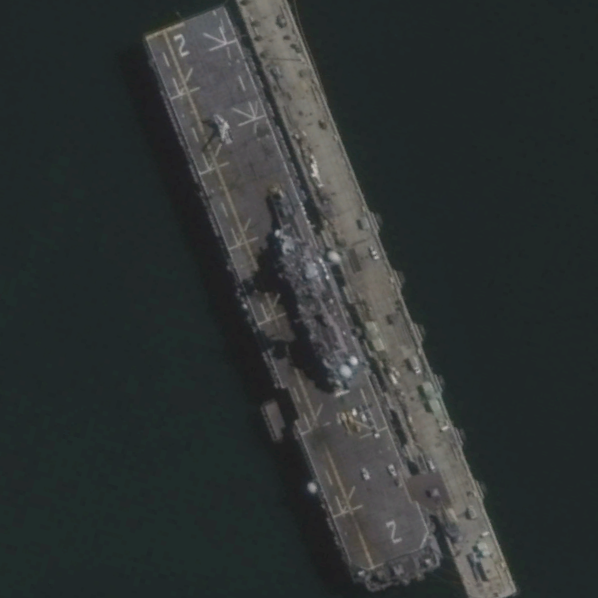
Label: assault